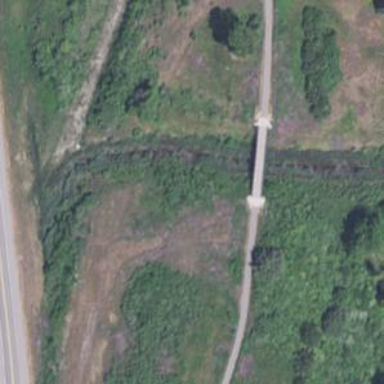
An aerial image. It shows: Bridge for cycleway.